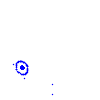
Particle: pion